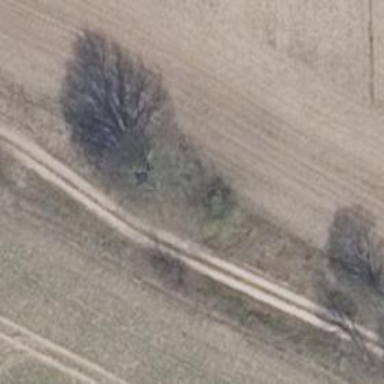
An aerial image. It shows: Row of trees in natural setting.